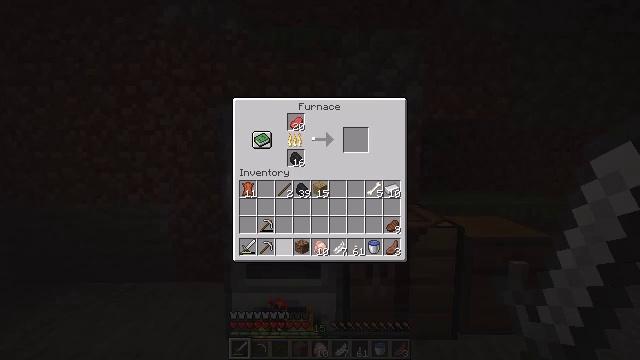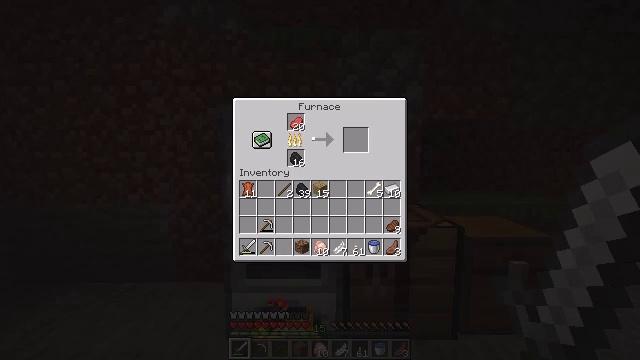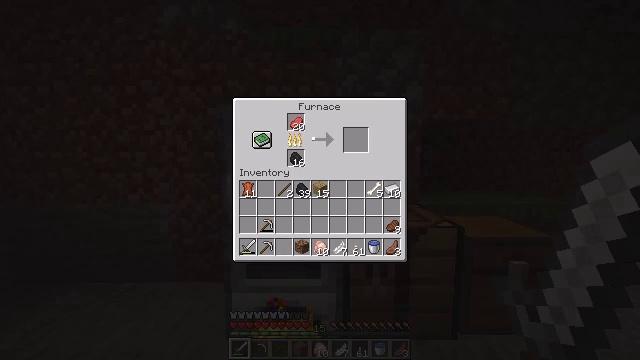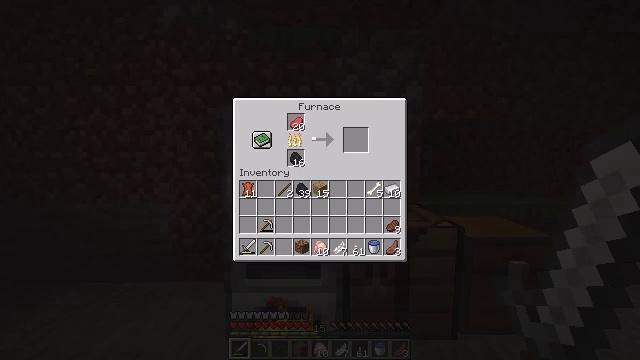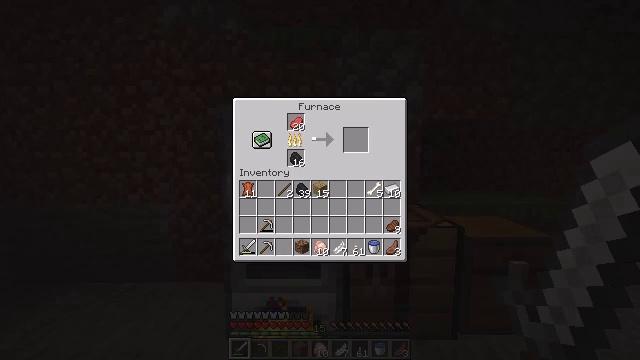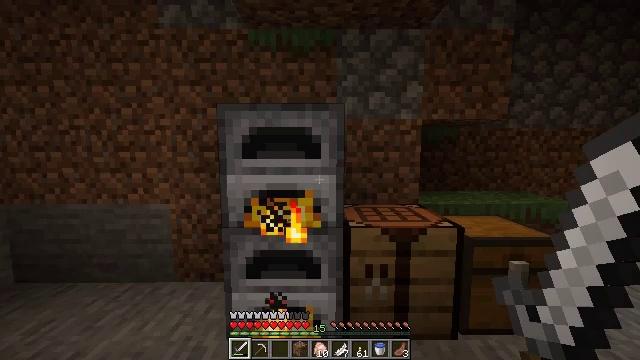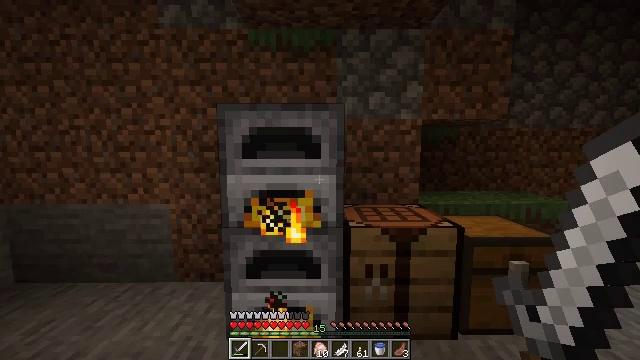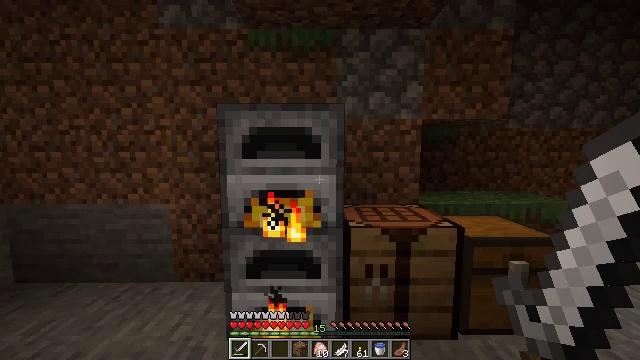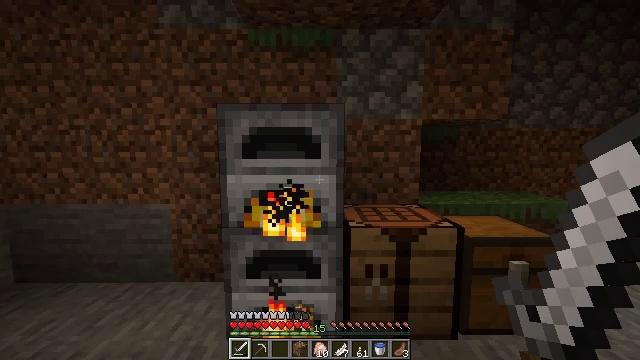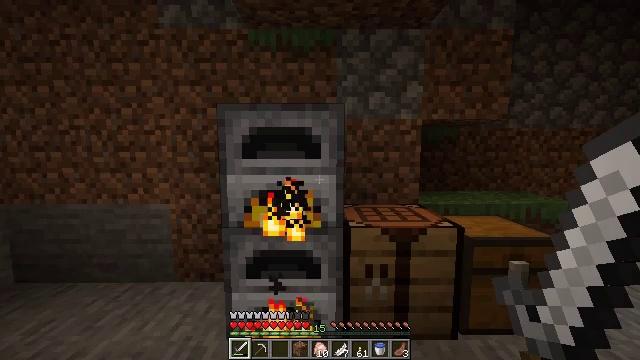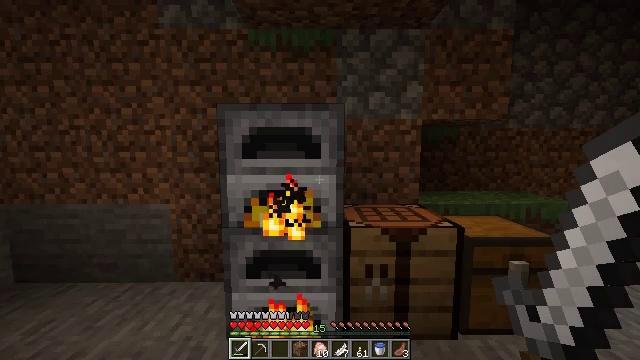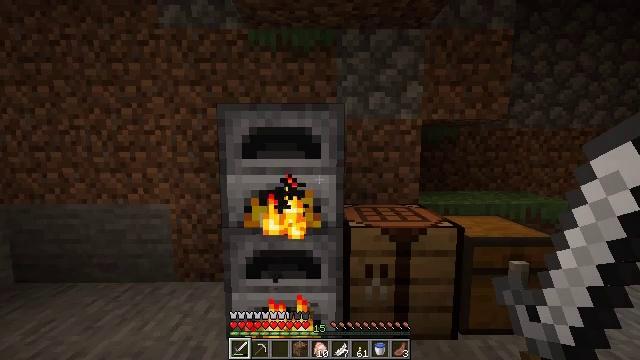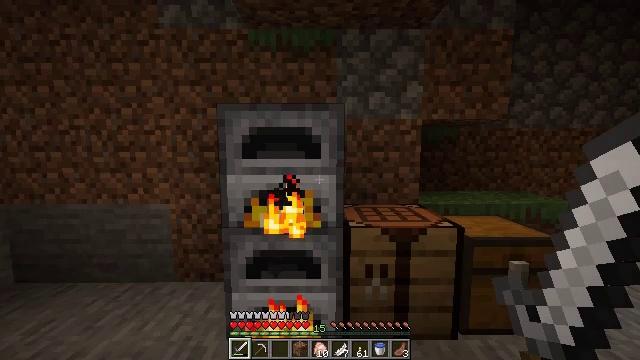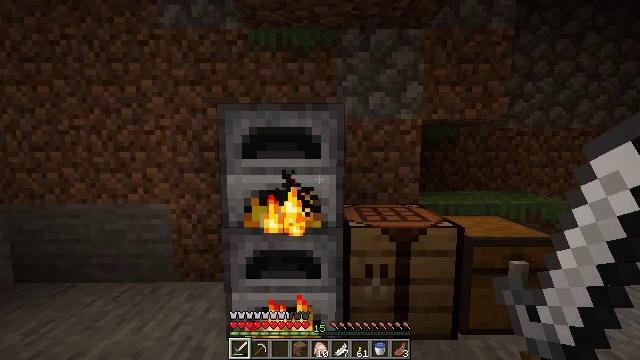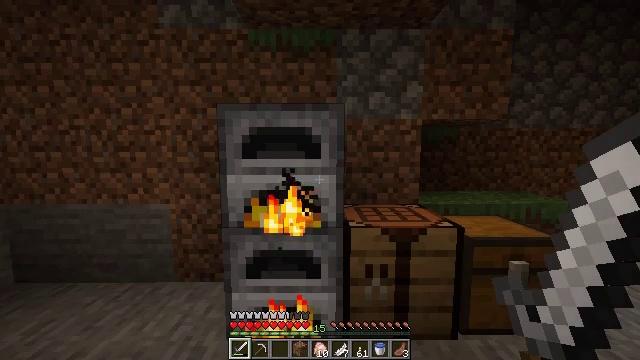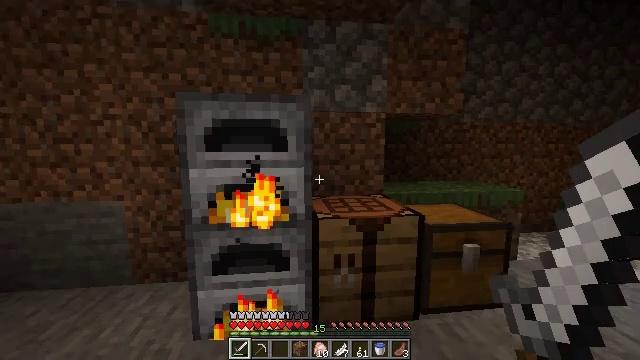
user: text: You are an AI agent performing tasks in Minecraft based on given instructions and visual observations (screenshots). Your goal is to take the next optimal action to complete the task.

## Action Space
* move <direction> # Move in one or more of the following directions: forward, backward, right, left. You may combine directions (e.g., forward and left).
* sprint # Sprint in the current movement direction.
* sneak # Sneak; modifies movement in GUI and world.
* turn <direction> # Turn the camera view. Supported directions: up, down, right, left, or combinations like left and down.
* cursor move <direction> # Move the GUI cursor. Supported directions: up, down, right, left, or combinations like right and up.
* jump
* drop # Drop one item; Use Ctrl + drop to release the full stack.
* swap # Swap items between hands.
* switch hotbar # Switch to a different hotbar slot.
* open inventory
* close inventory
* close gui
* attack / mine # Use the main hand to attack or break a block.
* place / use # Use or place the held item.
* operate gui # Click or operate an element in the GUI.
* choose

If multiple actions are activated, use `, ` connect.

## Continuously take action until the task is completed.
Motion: motion action
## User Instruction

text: Mine sand by the water.
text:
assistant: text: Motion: no_op
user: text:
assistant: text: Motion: no_op
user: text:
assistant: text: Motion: no_op
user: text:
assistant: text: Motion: no_op
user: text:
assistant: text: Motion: no_op
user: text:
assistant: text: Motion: close gui
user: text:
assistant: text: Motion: no_op
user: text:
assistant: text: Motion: no_op
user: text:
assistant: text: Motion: no_op
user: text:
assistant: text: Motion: no_op
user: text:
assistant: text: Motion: no_op
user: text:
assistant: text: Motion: no_op
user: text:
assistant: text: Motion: no_op
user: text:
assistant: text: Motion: no_op
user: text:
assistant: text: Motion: turn right and down
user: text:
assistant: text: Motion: turn right and down
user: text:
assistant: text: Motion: turn right and down
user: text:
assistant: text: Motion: move right, turn down
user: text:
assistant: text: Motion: move forward and move right, turn down
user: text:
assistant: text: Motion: move forward and move right
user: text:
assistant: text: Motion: move forward and move right, turn left
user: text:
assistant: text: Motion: move forward and move right, turn down
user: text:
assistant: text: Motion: move forward and move right, turn down
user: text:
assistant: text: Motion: turn right and down
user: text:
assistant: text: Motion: turn down
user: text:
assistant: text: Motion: use / place
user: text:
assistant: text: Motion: turn right and down, use / place
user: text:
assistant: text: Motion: use / place
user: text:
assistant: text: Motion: no_op
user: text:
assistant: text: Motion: turn up